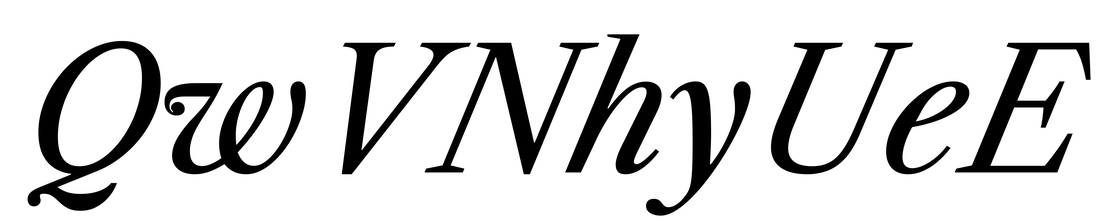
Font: LibreCaslonText-Italic_Italic